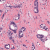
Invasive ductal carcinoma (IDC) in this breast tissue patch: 1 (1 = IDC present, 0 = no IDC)